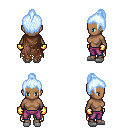
a pixel art fantasy rpg character, female body template, human, dark skin, brown tattered cape, magenta pants, white cyan short topknot hairstyle, gold gloves, white slippers, four views (front, back, left, right), 2x2 character sprite sheet, small pixel art, hard edges, no anti-aliasing